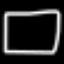
Label: square